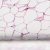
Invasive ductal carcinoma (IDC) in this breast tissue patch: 0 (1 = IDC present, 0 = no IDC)